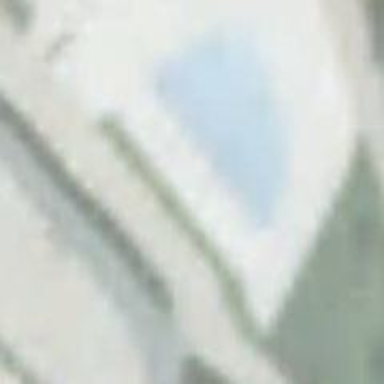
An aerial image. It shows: Swimming pool located in leisure land.